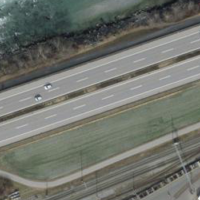
EUNIS habitat code: 57
Species observed at this site:
Echium vulgare
Prunus padus